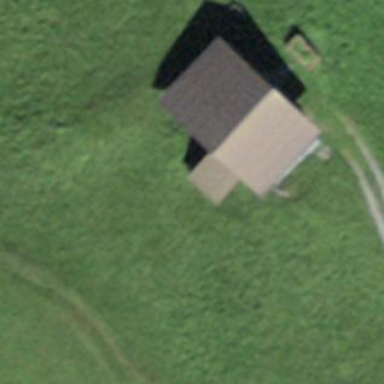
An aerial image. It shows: Rural barn.